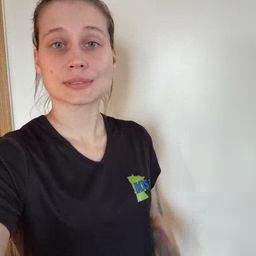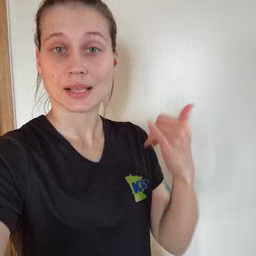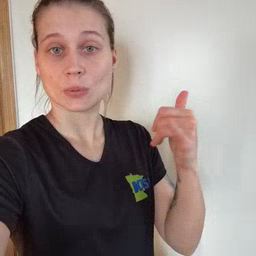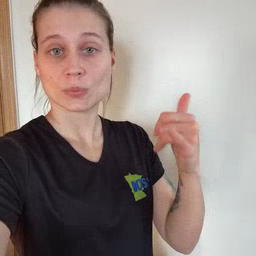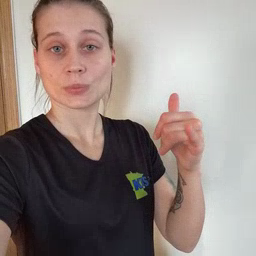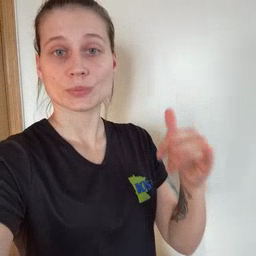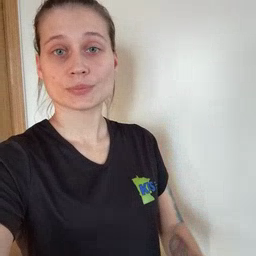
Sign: yellow